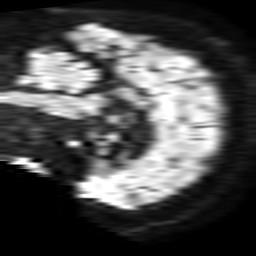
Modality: TRACE
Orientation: sagittal
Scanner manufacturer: philips
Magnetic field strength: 1.5 T
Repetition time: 3.395 s
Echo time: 0.06922 s